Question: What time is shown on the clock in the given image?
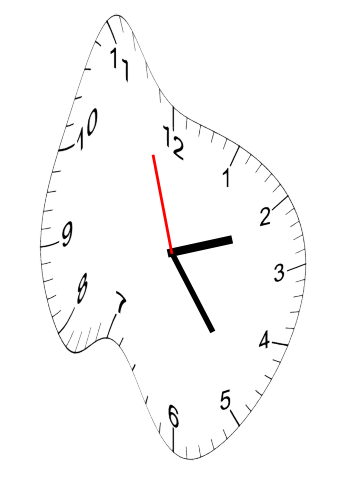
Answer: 02:23:57